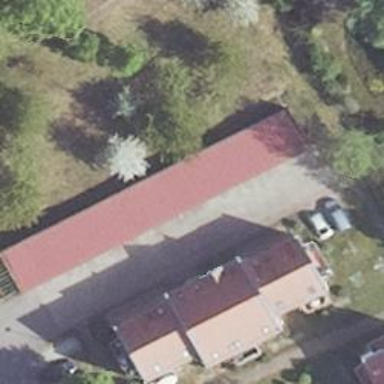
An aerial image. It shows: Group of garages.